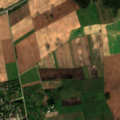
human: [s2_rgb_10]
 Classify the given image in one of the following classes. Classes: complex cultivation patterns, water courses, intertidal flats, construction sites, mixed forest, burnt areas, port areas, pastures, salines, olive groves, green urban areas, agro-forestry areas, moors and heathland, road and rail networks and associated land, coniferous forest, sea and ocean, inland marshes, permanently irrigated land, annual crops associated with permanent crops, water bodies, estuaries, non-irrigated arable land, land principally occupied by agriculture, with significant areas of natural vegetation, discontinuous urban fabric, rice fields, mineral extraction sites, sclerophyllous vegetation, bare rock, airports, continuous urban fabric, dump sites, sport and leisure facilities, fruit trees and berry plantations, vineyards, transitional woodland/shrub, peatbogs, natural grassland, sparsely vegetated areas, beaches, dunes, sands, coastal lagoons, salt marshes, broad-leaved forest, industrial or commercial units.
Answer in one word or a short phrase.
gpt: discontinuous urban fabric, non-irrigated arable land, complex cultivation patterns, land principally occupied by agriculture, with significant areas of natural vegetation